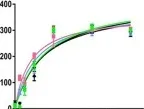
Aggregation kinetics of "seed-free" synthetic monomeric Abeta peptide. Abeta ThT-labeled fibrils in a kinetic reaction (0-72 h). T0 is the initial time just before starting the kinetic reaction (t0 = seed-free monomers only); t12 represents maximal OD value of PRIOC10-specific Abeta oligomers (t12 = maximal oligomer yield); and t72 represents maximal value of ThT-specific Abeta fibrils (t72 = maximal fibrils yield).
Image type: chart (chart)